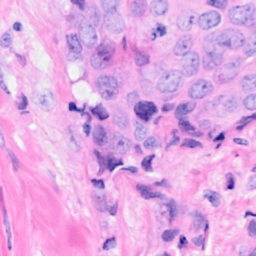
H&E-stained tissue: Breast